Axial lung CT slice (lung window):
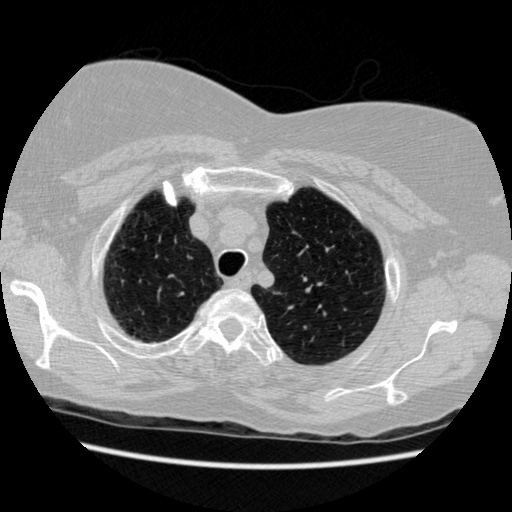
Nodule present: no